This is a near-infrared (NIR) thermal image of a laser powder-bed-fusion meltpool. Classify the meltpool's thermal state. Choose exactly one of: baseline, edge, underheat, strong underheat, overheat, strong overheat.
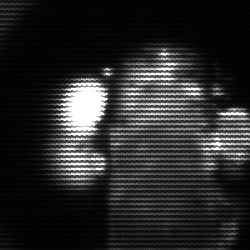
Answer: strong underheat